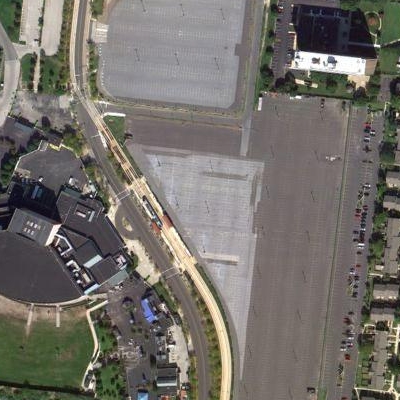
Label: Parking